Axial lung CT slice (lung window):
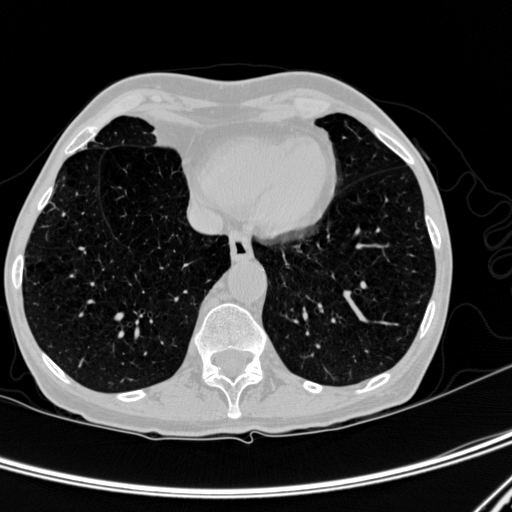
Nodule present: no